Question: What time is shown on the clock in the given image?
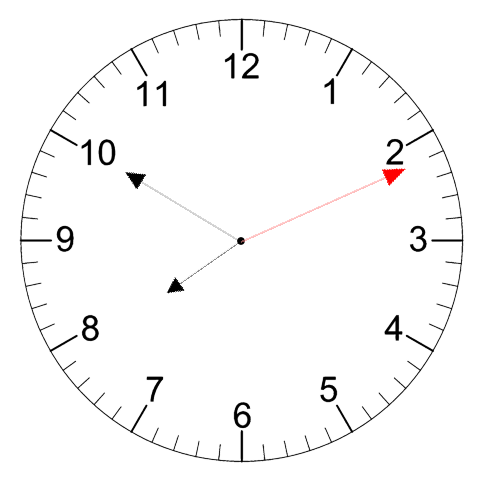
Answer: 07:50:11